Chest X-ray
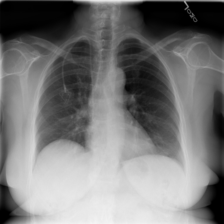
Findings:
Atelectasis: negative
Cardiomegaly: negative
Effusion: negative
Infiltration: negative
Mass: negative
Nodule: negative
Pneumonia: negative
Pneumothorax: negative
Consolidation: negative
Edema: negative
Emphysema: negative
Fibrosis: negative
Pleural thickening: negative
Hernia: negative